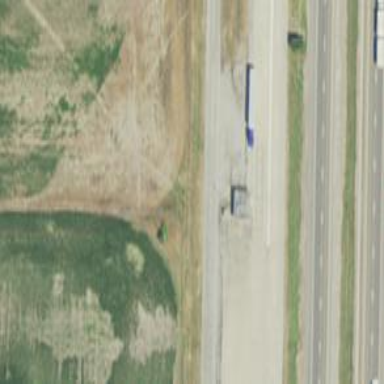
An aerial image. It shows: Weighbridge facility.